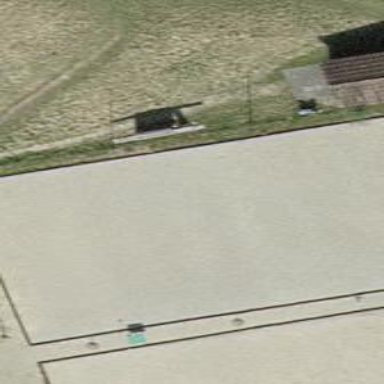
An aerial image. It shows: Boules pitch in the leisure land area.